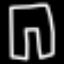
Label: pants